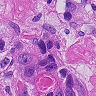
Metastatic tissue present: yes